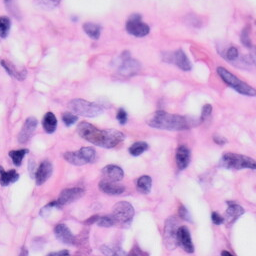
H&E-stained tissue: Skin